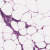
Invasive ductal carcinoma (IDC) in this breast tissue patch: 0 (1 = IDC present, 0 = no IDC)